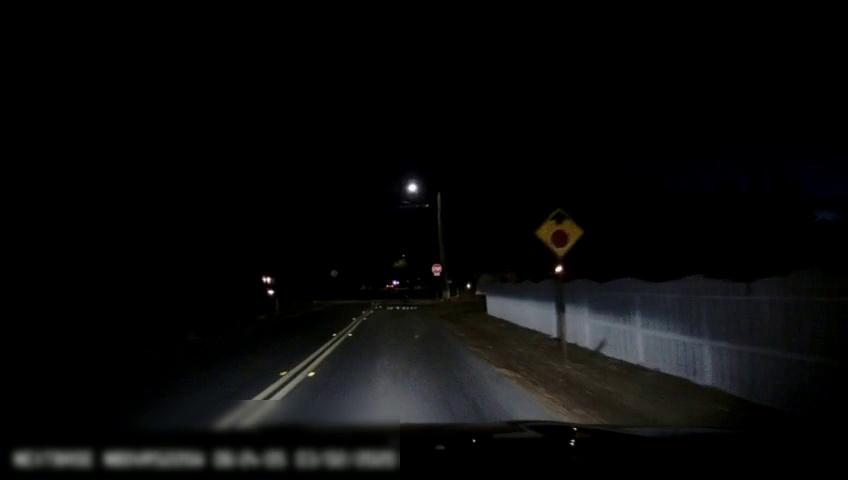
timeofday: Night
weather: Other
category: Drivable Space
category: Lanes | Current Lane
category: Lanes | Alternate Lane
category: Traffic | Signs
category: Traffic | Signs